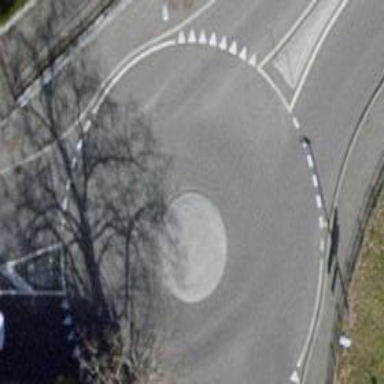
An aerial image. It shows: Mini roundabout on the road.